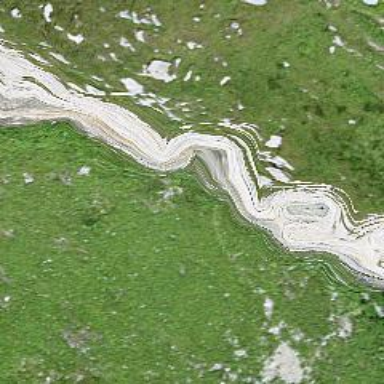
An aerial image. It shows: Cliff in nature.